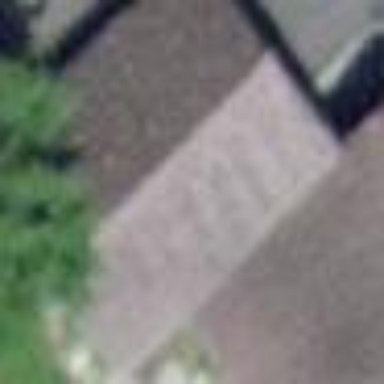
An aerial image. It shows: Garage building.